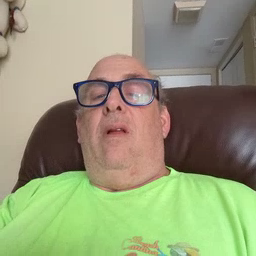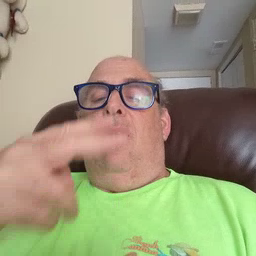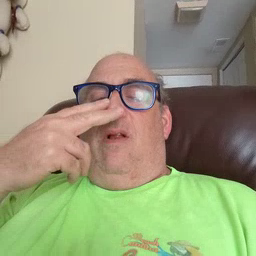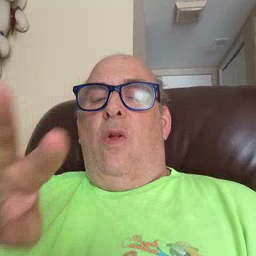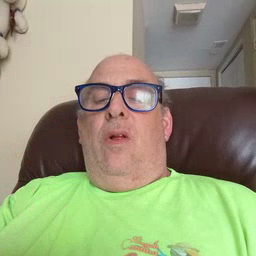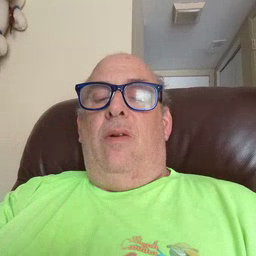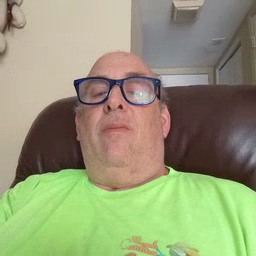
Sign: look